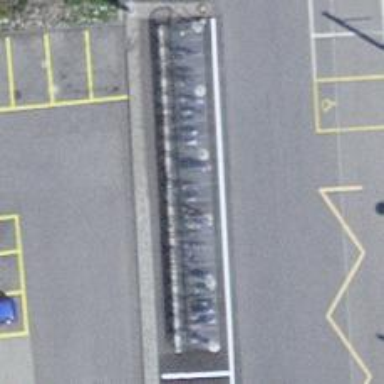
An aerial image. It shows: Bicycle parking area.